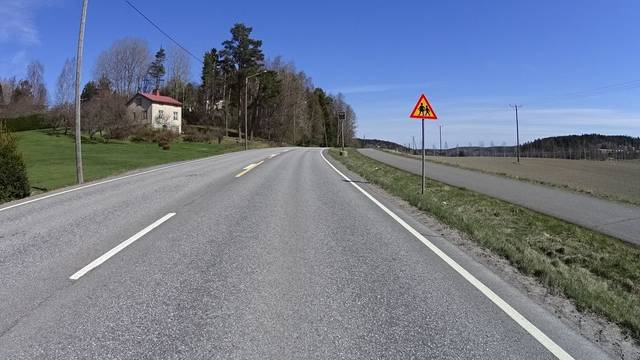
Region: Finland
Coordinates: 60.167, 24.197